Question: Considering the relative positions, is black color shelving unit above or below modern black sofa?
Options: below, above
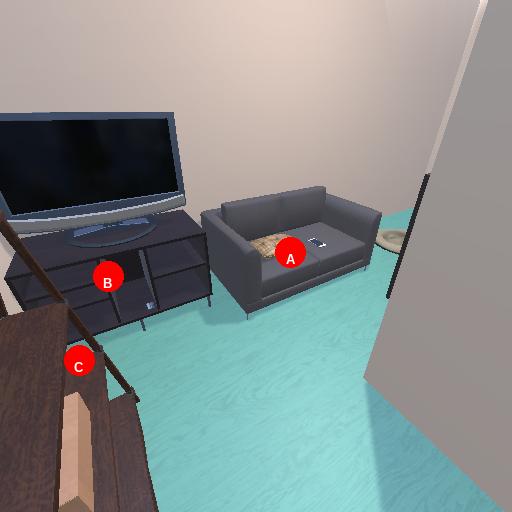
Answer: below